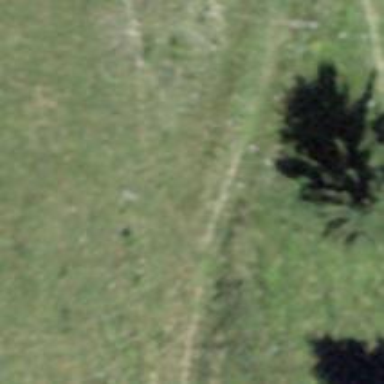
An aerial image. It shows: Path with grade 5 track type.